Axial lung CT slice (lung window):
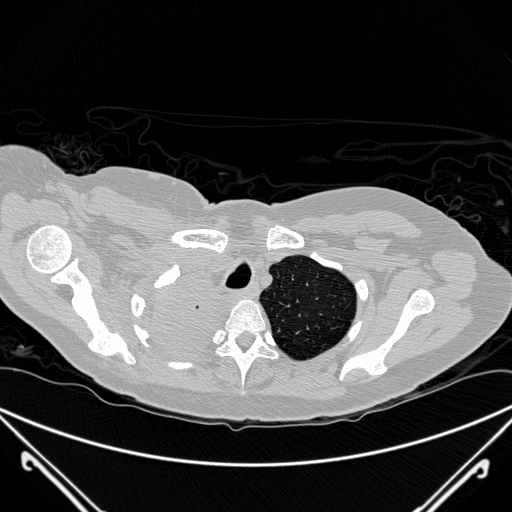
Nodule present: no